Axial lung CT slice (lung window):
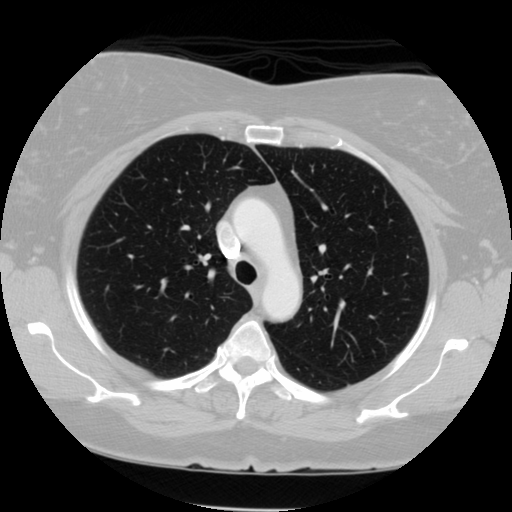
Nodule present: no